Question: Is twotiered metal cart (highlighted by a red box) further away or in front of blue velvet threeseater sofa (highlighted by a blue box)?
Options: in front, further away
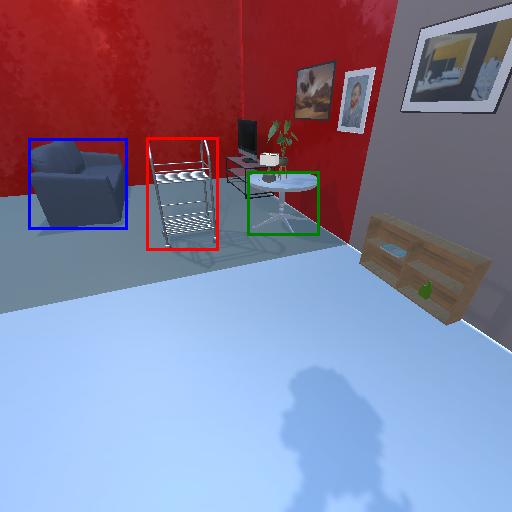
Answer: in front